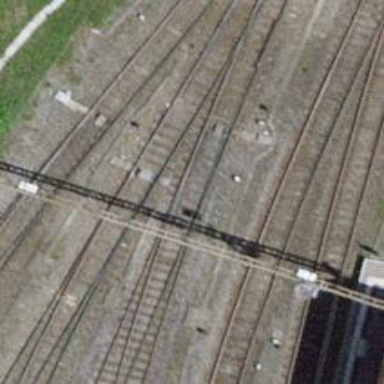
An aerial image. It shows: Railway switch.